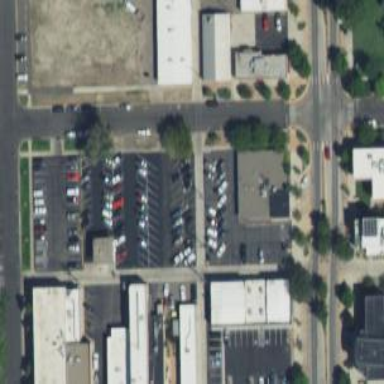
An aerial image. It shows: Parking space is available.